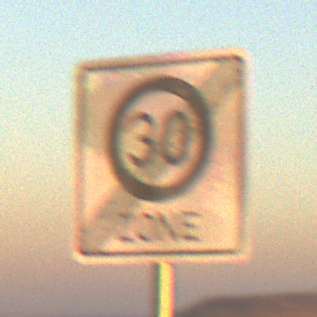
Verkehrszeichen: EndeZone30
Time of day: SunriseSunset
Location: Outdoor (Nature)
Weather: Clear
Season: NotSpecified
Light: Natural